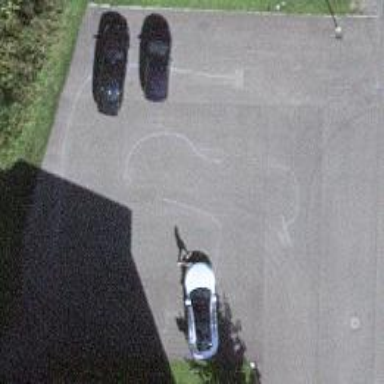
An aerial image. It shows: Parking area.